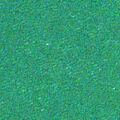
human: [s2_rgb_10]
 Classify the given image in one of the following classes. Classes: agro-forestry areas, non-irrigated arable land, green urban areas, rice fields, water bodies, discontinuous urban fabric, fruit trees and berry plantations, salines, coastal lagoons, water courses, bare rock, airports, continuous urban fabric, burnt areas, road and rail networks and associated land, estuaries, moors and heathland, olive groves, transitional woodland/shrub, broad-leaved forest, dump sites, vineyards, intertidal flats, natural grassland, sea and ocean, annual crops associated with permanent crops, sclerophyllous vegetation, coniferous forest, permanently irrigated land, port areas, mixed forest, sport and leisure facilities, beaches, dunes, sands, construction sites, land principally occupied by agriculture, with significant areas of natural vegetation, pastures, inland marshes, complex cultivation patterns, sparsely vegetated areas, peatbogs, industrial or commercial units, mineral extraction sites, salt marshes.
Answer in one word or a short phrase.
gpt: sea and ocean